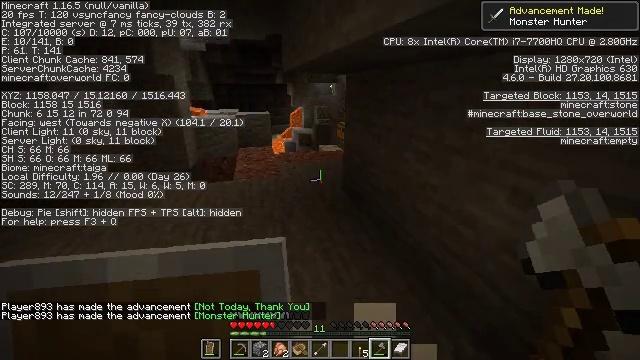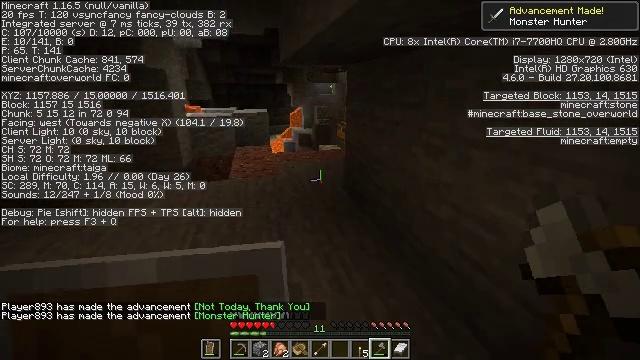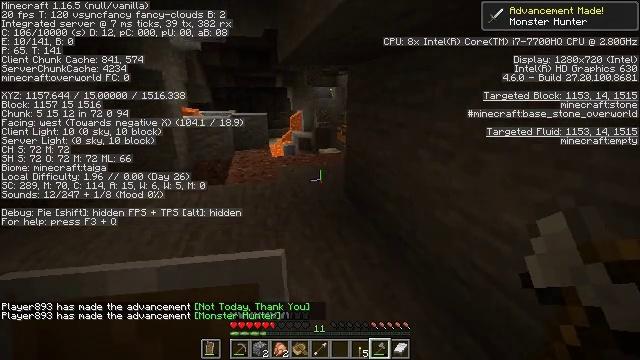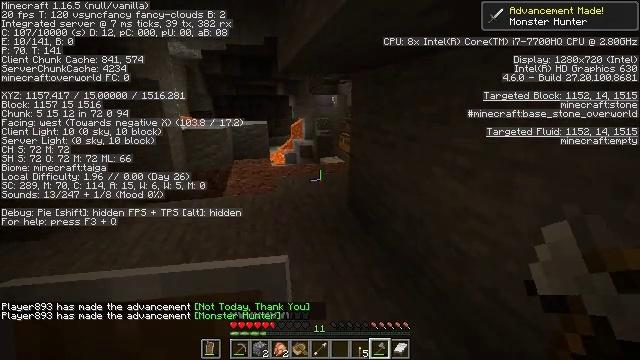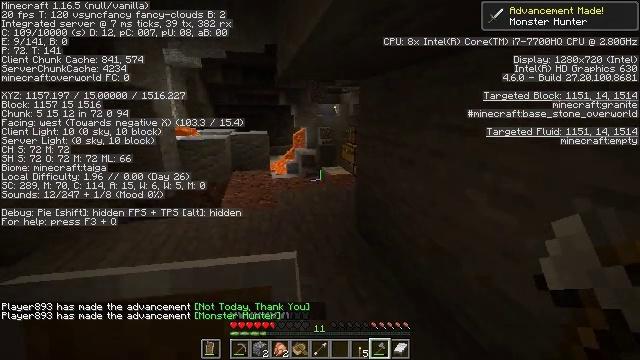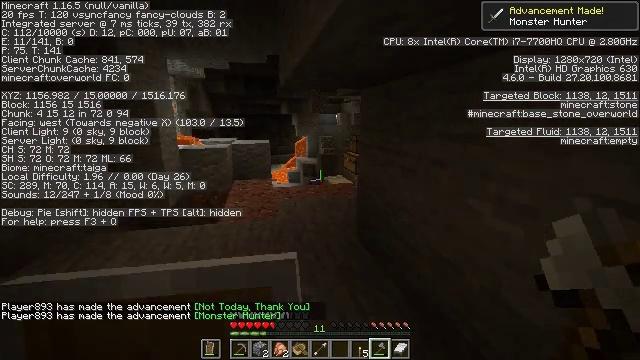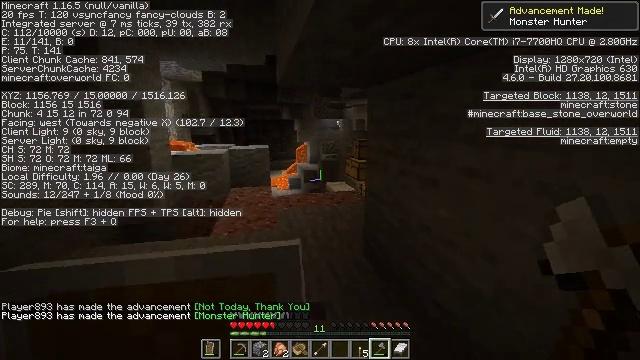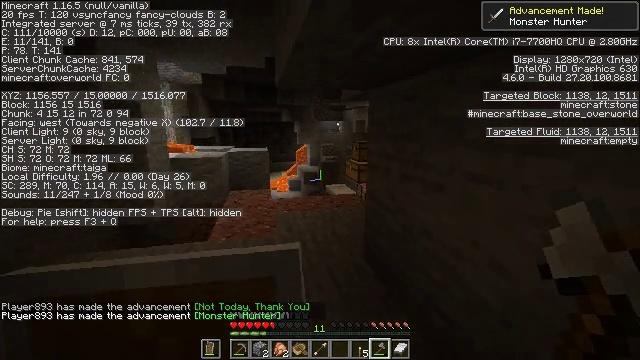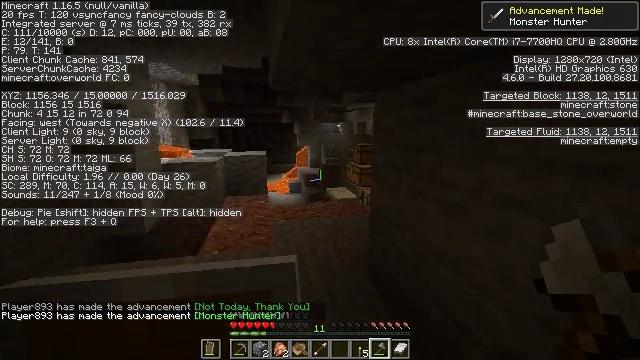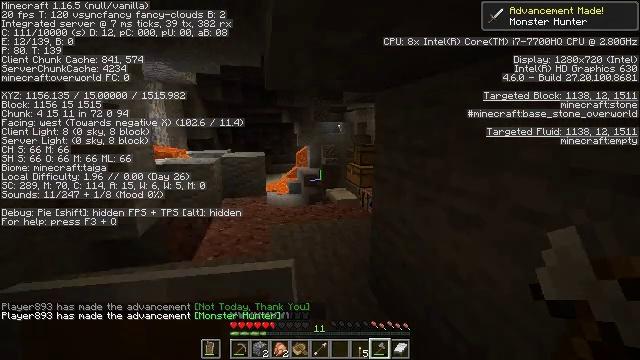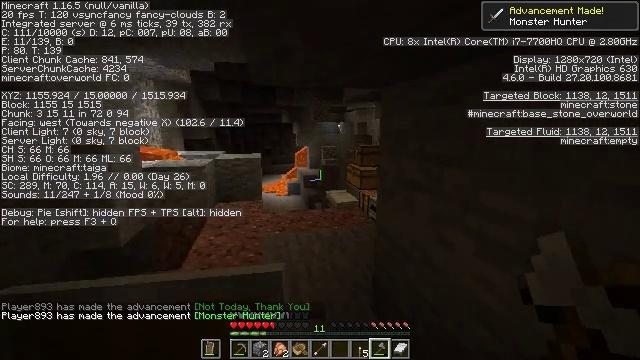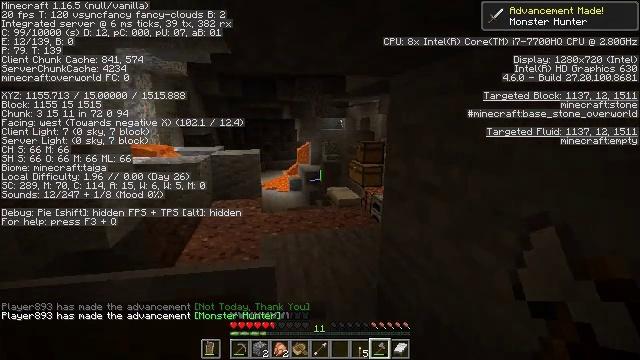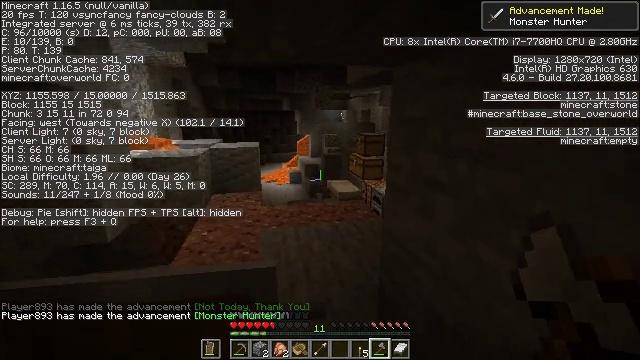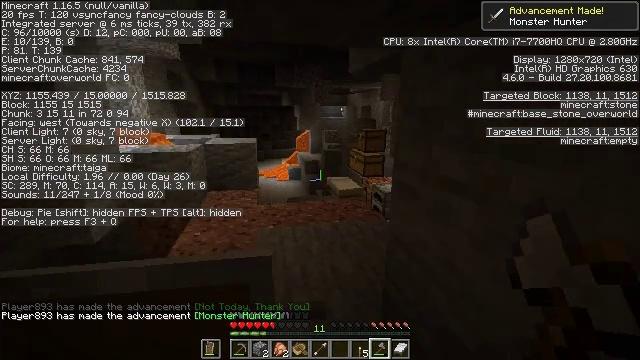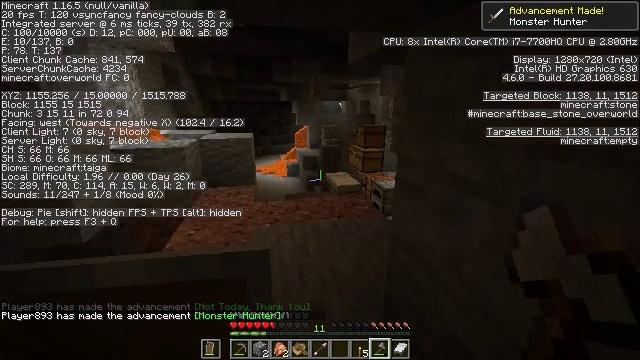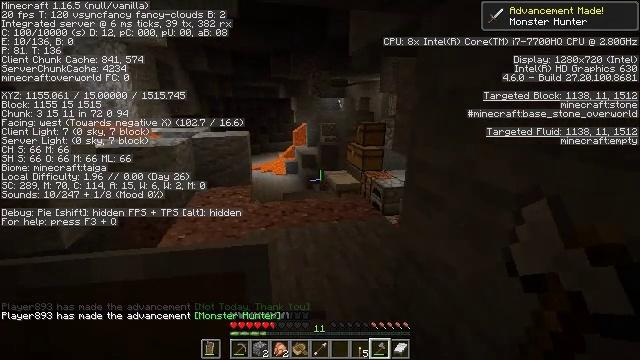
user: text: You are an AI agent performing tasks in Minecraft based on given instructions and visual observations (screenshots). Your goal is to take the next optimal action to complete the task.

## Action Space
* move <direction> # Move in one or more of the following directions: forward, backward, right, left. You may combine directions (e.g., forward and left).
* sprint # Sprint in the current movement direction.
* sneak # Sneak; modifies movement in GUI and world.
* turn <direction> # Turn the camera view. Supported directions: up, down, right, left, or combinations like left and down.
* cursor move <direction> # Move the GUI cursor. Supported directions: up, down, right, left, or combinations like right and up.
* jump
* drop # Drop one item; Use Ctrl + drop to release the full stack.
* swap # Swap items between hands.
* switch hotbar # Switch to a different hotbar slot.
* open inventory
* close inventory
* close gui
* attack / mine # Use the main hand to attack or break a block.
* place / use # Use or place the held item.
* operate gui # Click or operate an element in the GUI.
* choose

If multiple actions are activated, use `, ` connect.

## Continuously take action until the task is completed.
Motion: motion action
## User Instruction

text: Reclaim the chest into your inventory.
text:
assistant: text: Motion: move forward, jump
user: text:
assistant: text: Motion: move forward, jump
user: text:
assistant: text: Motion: move forward, turn up
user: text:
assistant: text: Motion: move forward, turn up
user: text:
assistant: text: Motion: move forward, turn up
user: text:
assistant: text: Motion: move forward, turn up
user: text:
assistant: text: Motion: move forward
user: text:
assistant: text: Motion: move forward
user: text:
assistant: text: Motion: move forward
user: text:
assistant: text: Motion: move forward
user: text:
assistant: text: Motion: move forward, turn down
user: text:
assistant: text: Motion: turn down
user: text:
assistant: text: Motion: move forward, turn down
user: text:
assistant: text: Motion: move forward, turn down
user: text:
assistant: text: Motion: move forward
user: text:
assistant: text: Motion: no_op
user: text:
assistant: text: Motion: move forward
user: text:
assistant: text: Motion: move forward
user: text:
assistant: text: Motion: move forward
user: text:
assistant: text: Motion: move forward
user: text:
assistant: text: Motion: move forward, turn right
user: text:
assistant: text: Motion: move forward
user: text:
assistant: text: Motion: move forward
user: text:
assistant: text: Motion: move forward
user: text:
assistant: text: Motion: move forward
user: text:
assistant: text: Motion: move forward
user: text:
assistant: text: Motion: move forward
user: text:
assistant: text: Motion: move forward
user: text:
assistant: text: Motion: move forward
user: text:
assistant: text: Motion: move forward